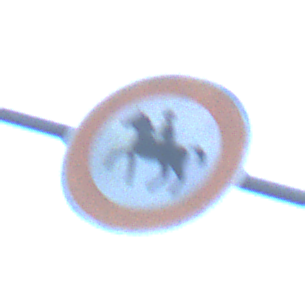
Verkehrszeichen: VerbotReiter
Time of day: SunriseSunset
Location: Outdoor (Urban)
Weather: Clear
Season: NotSpecified
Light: Natural